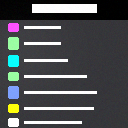
Screen state: on